Field crop: maize
Growth stage: 1
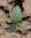
Species: datura